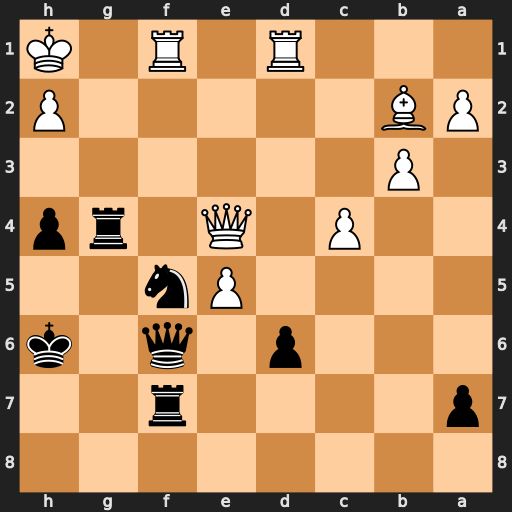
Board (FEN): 8/p4r2/3p1q1k/4Pn2/2P1Q1rp/1P6/PB5P/3R1R1K
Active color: b
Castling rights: -
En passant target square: -
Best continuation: Ng3+ hxg3 Qxf1+ Rxf1 Rxf1+